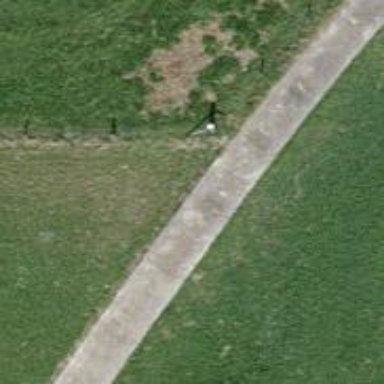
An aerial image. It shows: Track with grade1 tracktype.